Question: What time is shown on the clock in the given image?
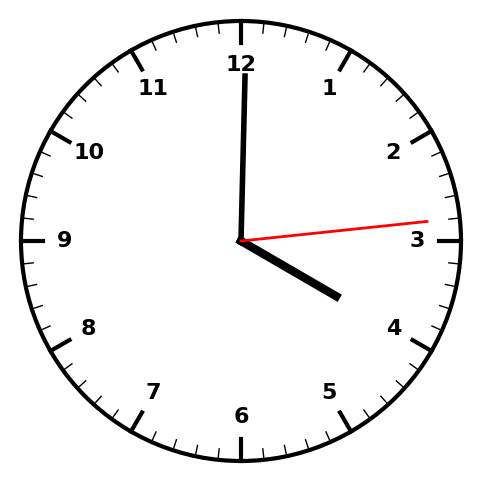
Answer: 04:00:14